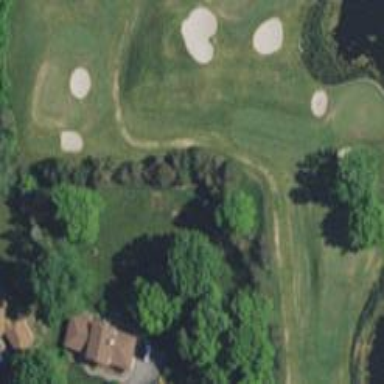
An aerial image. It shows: Pathway for golfing.